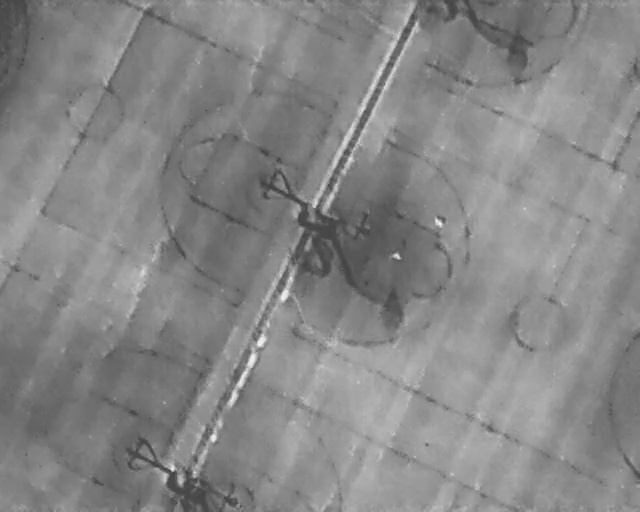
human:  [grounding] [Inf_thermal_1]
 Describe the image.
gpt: In the satellite image, there is  <ref>2 medium person </ref> <box>[[67, 41, 69, 44, 2], [60, 48, 62, 51, 2]]</box> located at center.